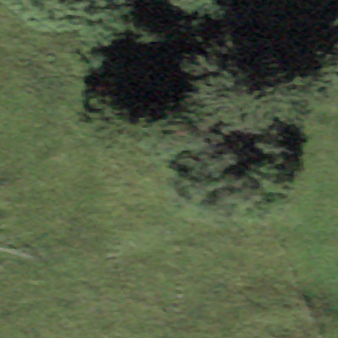
Label: other